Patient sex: F
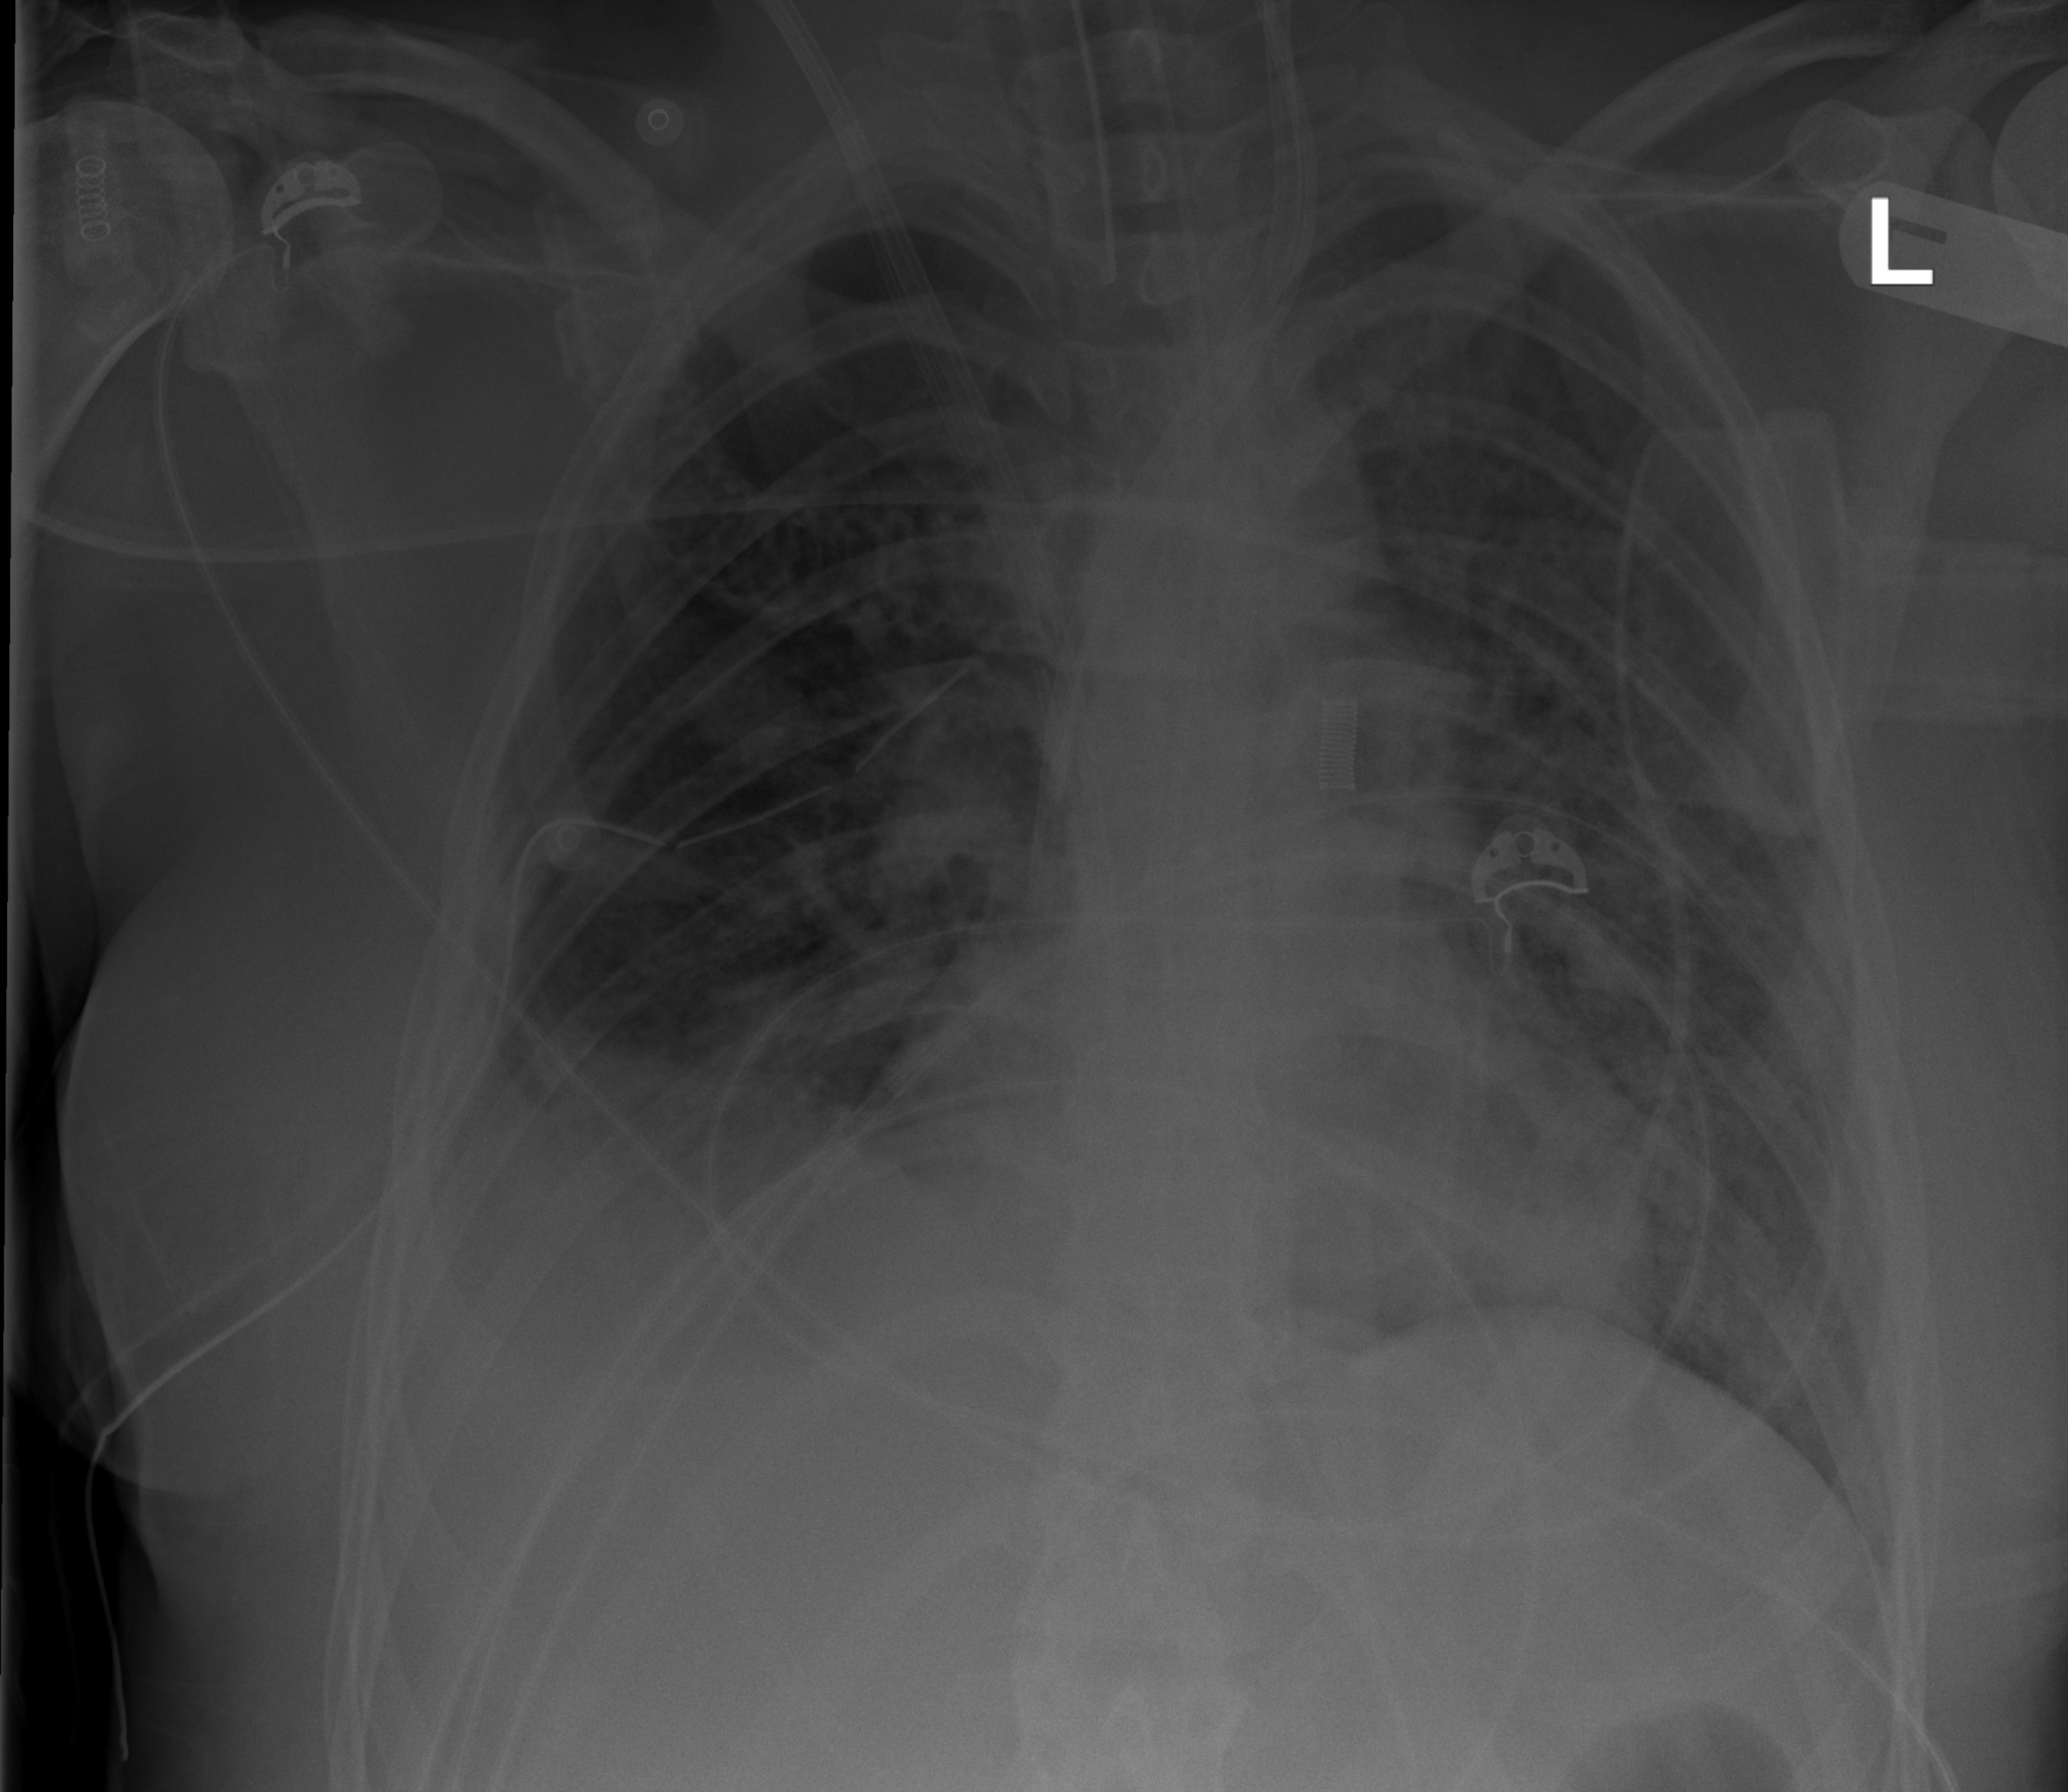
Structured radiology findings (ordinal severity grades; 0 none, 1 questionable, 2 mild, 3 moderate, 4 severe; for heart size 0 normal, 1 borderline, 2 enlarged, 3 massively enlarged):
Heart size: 0
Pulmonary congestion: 2
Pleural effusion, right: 2
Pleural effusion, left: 2
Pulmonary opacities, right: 2
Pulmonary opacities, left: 2
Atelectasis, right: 2
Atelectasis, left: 2